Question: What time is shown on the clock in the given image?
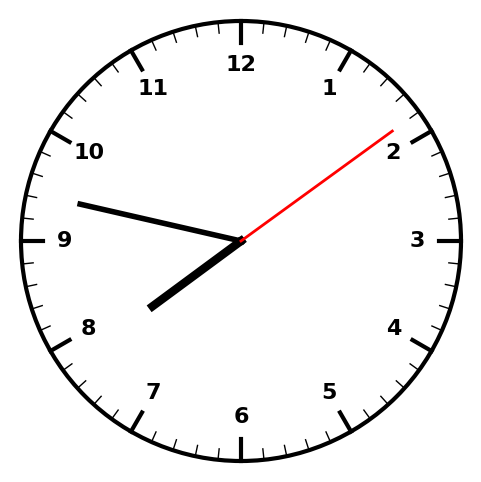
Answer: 07:47:09